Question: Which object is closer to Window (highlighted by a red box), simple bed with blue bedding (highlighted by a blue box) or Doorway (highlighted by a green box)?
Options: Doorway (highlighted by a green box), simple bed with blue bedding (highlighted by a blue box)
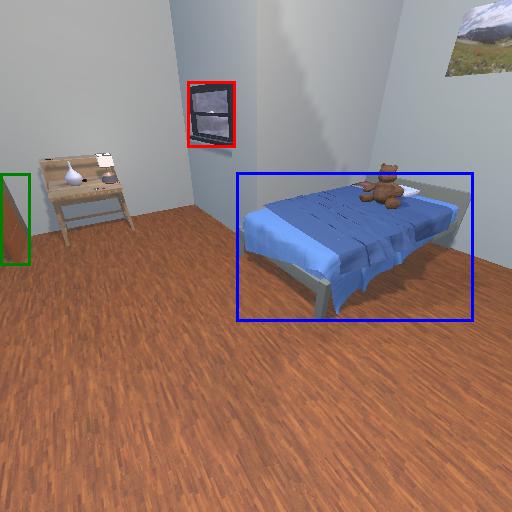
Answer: Doorway (highlighted by a green box)